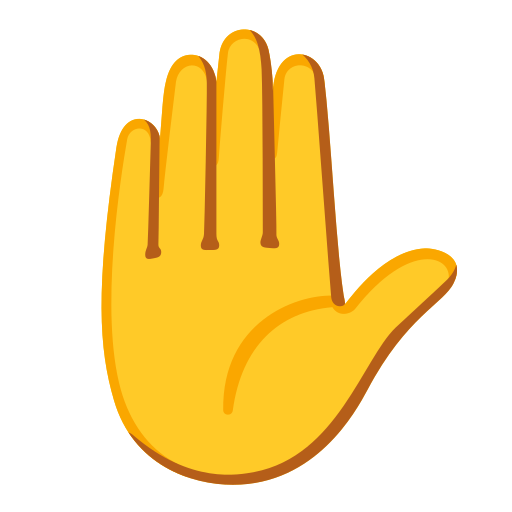
Emoji: ✋